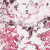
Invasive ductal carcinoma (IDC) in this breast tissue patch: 0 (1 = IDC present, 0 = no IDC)